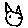
Label: cat